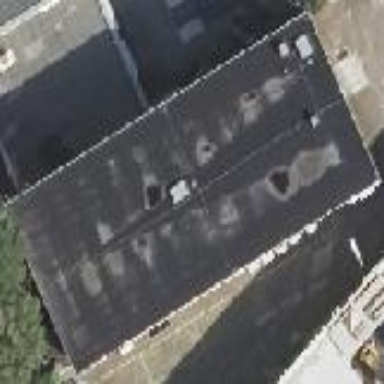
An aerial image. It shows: Flat-roofed commercial building.